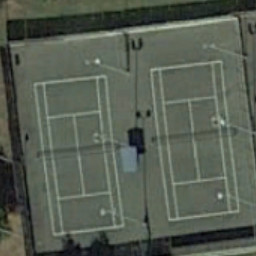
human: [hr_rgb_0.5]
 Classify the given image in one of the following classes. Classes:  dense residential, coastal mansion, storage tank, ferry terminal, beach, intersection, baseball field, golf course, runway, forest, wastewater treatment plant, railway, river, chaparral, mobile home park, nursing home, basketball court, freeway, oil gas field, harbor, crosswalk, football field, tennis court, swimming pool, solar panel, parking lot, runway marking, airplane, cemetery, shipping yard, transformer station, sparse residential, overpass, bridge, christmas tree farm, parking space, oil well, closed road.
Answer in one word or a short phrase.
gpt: tennis court